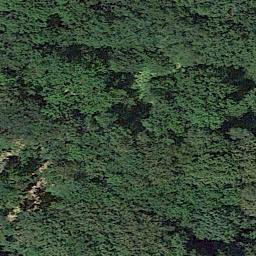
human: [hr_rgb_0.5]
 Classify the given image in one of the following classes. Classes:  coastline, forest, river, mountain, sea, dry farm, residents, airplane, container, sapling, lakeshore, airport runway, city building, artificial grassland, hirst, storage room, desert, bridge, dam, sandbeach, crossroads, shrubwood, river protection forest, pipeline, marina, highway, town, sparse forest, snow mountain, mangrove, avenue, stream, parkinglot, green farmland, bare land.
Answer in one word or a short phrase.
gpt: forest